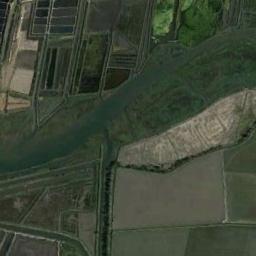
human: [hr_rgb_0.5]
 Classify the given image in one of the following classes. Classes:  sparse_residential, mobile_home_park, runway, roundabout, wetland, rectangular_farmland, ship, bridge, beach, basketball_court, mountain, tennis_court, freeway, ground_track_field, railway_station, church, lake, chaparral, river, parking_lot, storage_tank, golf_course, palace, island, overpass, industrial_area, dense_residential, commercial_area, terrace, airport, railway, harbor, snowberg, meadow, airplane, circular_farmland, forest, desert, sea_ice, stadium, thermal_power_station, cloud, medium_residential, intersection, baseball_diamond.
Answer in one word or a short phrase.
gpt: river